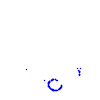
Particle: proton